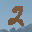
Label: 2